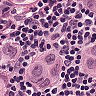
Metastatic tissue present: yes